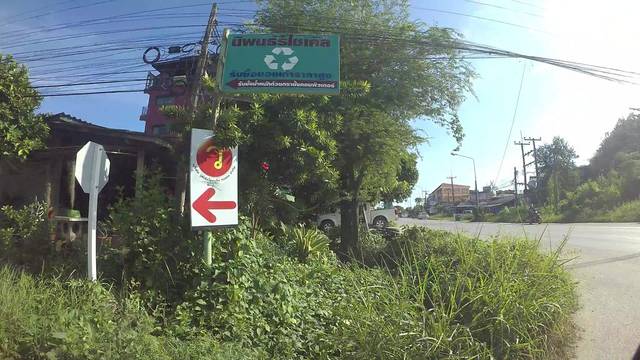
Region: Thailand
Coordinates: 12.681, 101.297